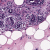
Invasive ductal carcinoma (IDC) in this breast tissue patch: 0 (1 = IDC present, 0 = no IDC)